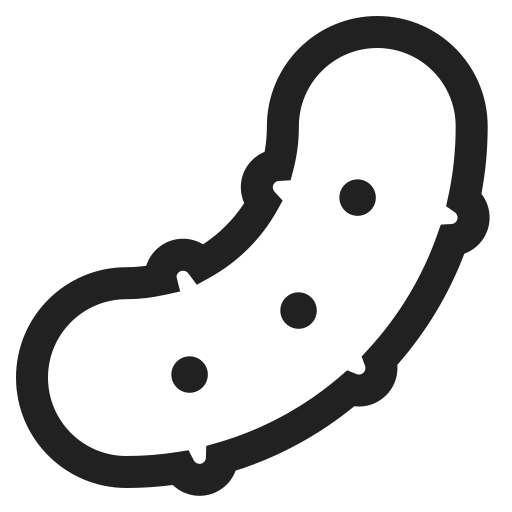
cucumber high contrast